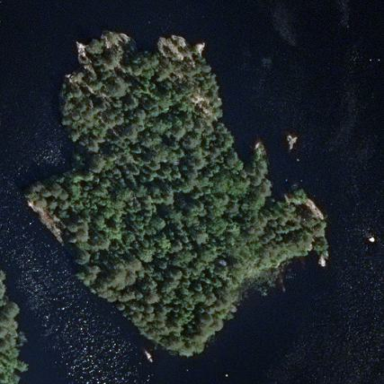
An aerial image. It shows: Islet.